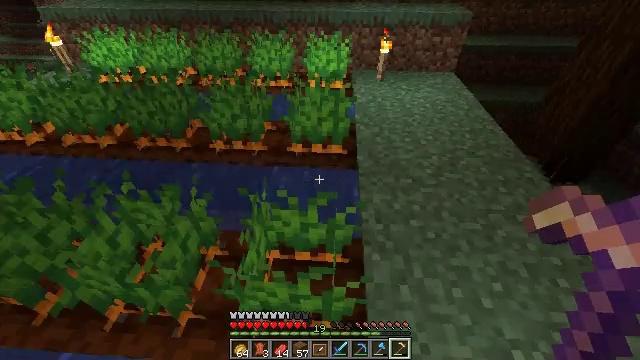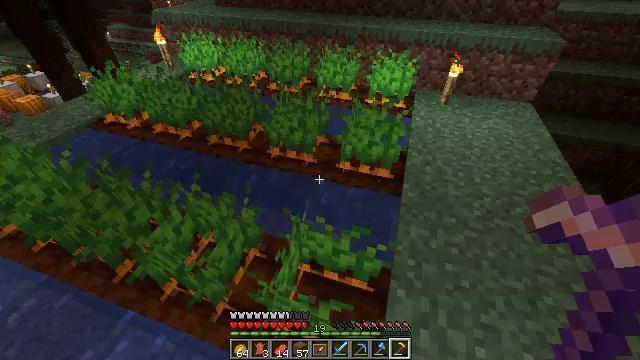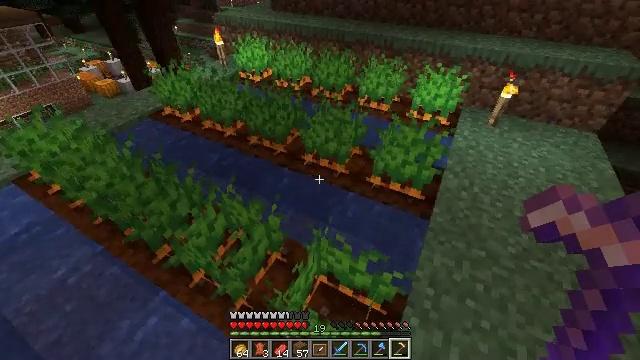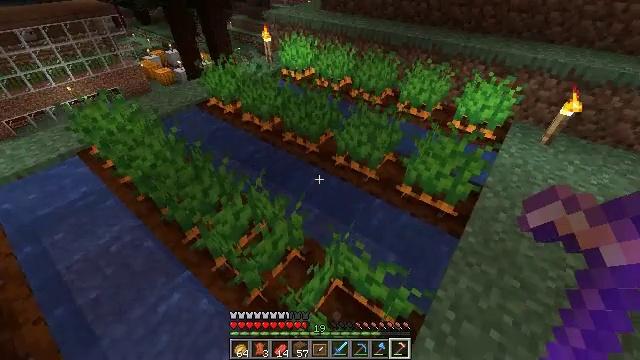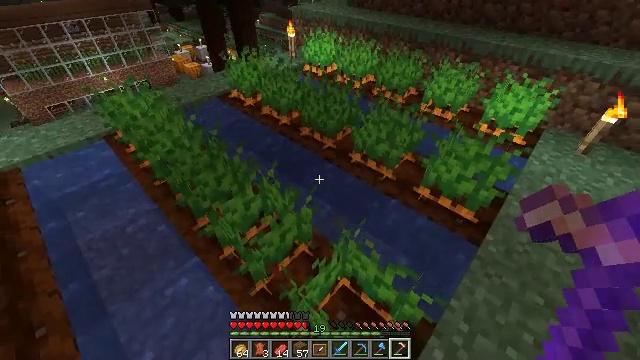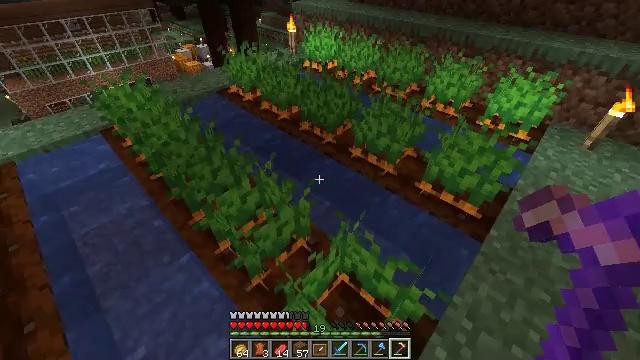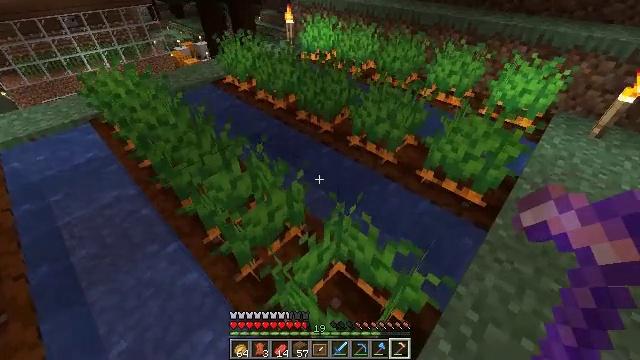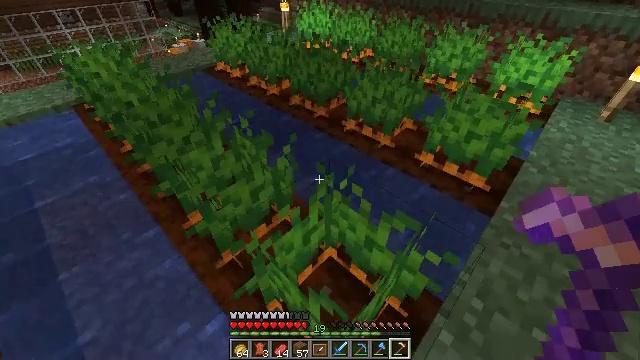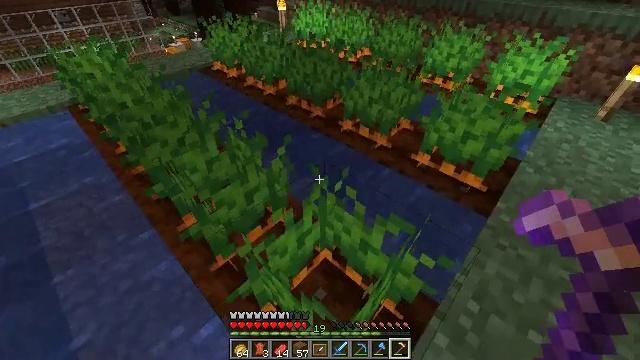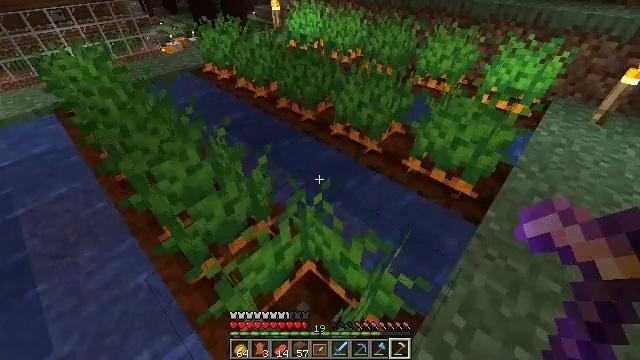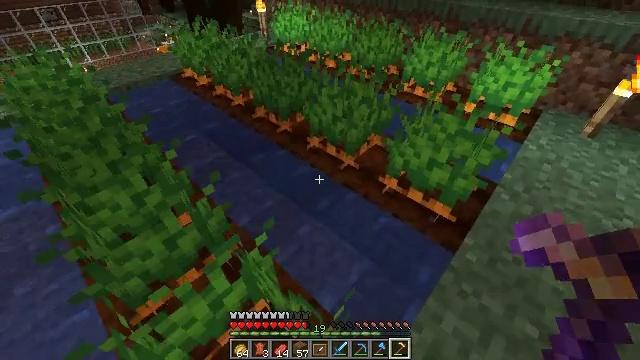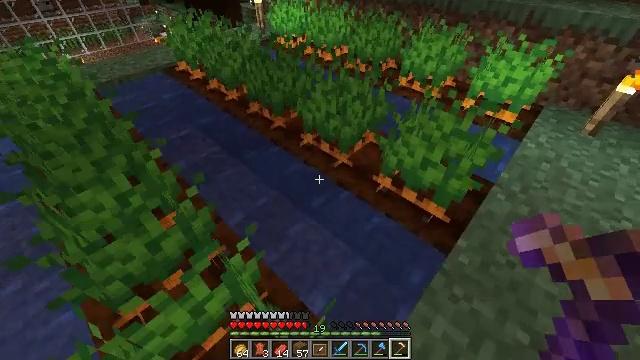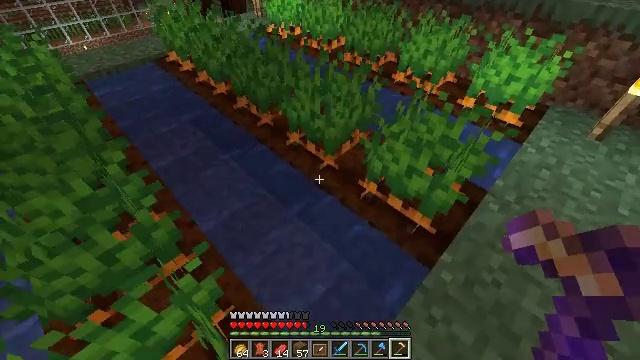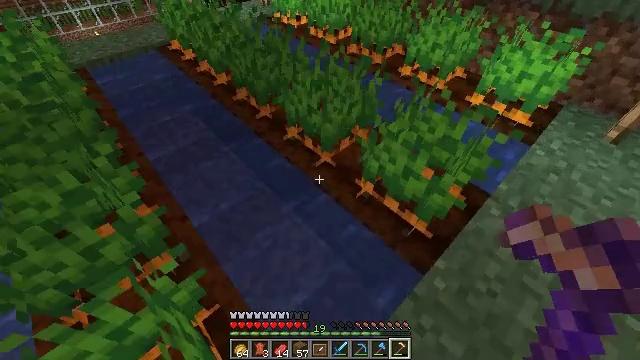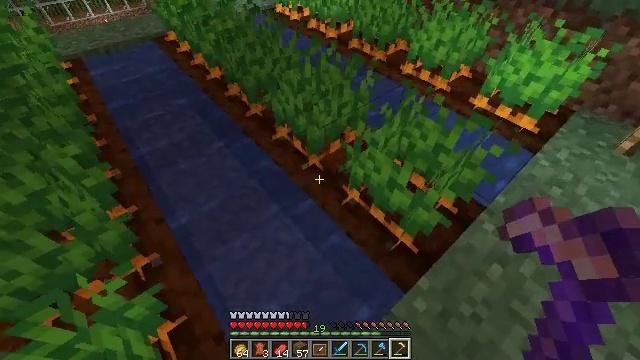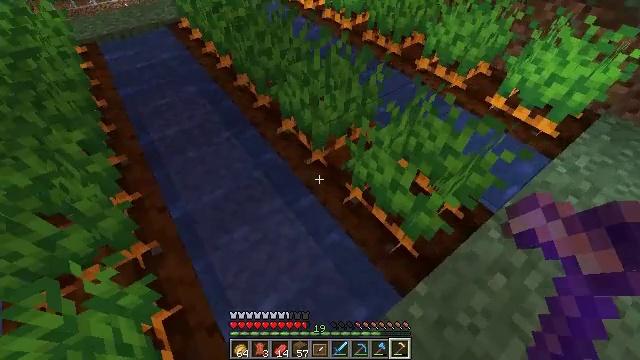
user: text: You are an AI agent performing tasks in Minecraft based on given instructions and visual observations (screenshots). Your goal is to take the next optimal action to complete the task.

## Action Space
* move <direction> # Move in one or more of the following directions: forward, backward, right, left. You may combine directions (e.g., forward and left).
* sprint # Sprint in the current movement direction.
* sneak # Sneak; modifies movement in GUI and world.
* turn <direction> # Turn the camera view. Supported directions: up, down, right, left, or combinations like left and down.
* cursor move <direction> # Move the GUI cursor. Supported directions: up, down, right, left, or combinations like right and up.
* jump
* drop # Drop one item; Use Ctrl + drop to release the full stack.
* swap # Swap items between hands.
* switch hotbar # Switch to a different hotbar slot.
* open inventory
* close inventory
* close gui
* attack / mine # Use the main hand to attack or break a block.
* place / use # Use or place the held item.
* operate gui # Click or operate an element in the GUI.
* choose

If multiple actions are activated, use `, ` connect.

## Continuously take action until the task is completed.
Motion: motion action
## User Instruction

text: Mine the fully grown carrots.
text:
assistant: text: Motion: turn left
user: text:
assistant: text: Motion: turn left
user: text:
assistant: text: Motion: turn left
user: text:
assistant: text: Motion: turn left
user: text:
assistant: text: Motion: no_op
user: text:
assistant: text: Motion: move right
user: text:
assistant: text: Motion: move right
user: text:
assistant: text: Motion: move forward and move right
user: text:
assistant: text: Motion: move forward and move right
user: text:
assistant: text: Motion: move forward and move right
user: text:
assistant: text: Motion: move forward and move right, turn down
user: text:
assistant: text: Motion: move forward and move right, turn left and down
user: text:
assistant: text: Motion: move forward and move right, turn left and down
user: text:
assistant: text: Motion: turn left and down
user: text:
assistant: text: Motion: turn left and down
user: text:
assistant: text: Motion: turn left and down
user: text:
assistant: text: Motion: turn left
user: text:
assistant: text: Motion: turn left
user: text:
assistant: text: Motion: turn left
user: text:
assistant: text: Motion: turn left
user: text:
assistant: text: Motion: move left, turn left and up
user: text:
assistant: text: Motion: move left
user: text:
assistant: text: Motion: move left
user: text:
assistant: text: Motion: move left
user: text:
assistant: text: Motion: move left
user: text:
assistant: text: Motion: no_op
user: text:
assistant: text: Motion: no_op
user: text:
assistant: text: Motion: no_op
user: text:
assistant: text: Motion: turn right and down
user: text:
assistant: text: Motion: no_op